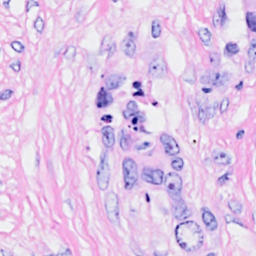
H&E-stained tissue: Breast